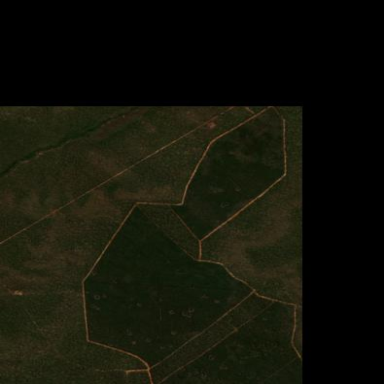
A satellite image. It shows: Forest plantation.